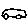
Label: car